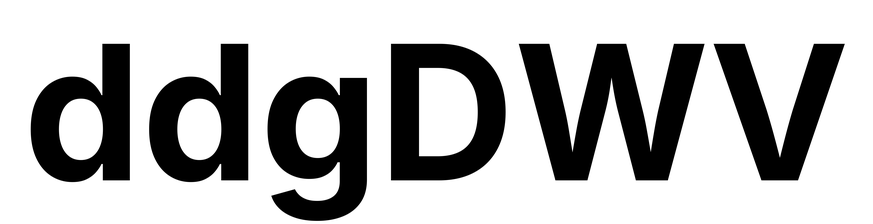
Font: Inter_Bold